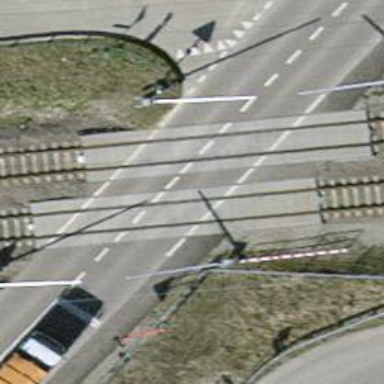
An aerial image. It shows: Level crossing on the railway with lights and double half barrier.